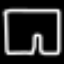
Label: pants